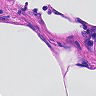
Metastatic tissue present: no